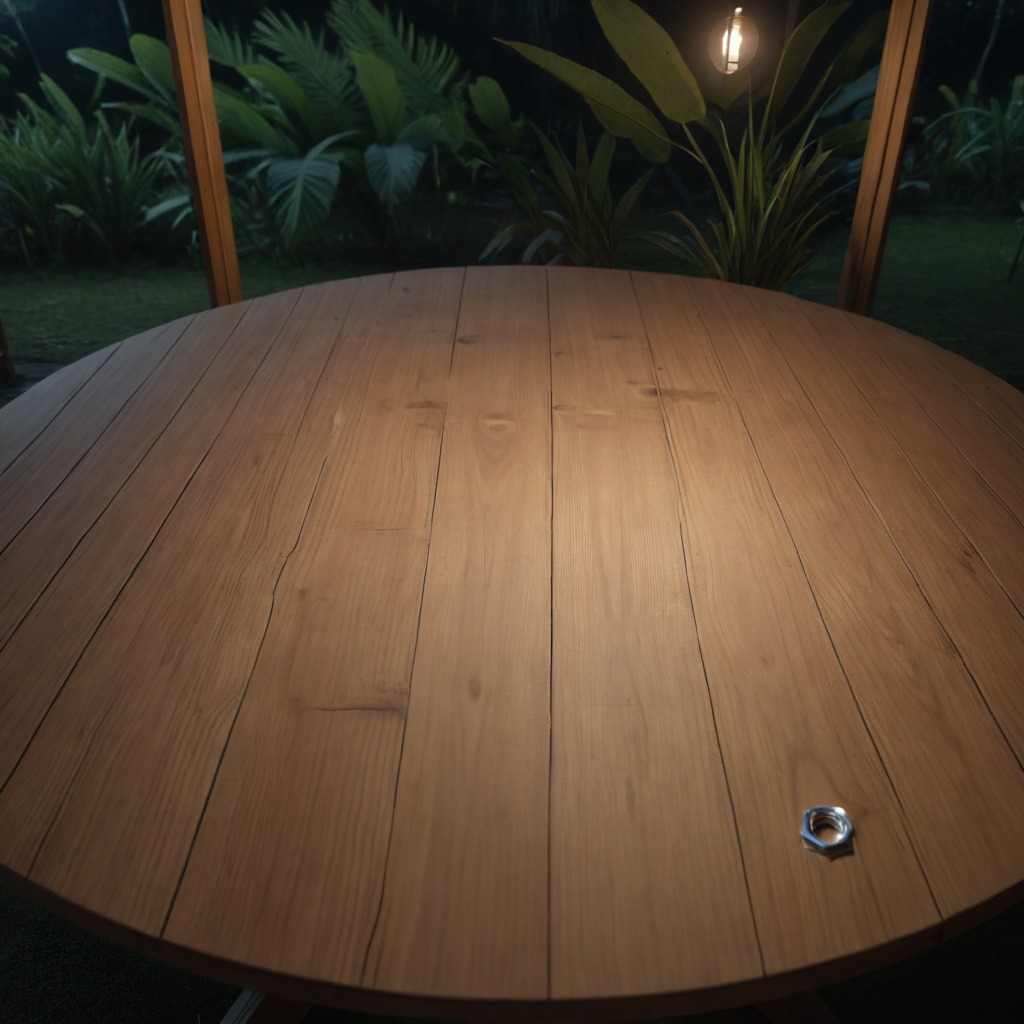
A metal nut is lying on a wooden table inside a jungle field workshop tent at night.